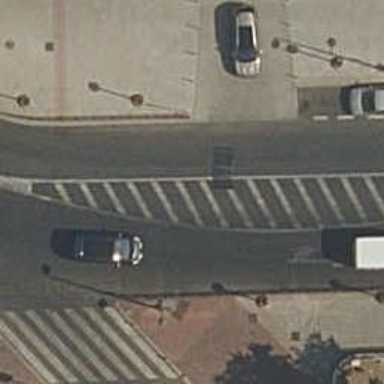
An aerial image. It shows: Tertiary road with asphalt surface that includes shared lane for cyclists.